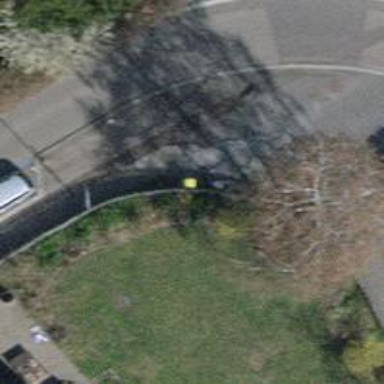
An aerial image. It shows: Post box is visible.